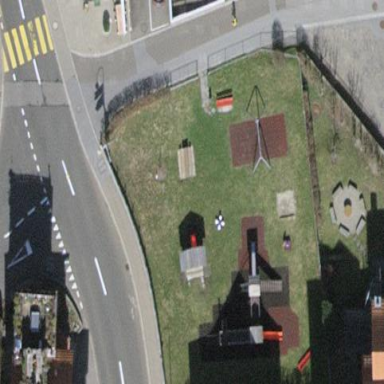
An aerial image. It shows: Playground area for leisure activities on the land.